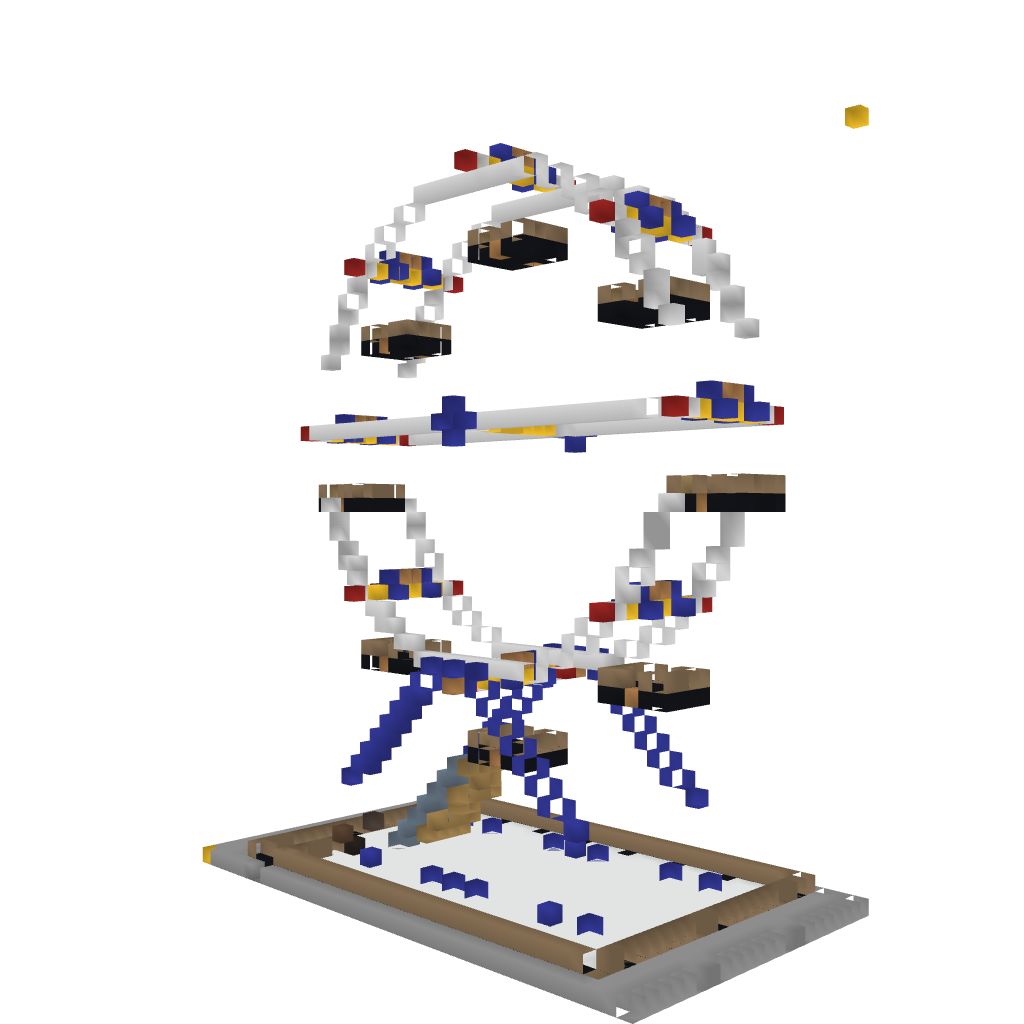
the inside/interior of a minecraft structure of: Ferris Wheel